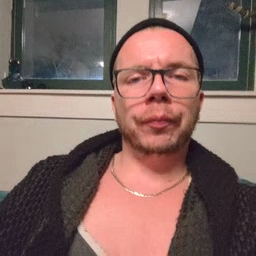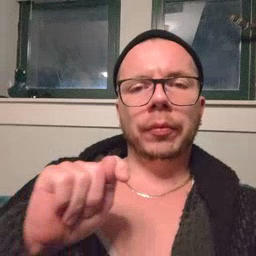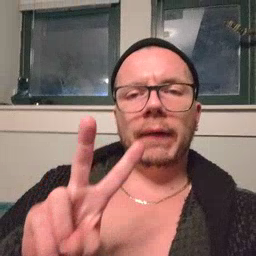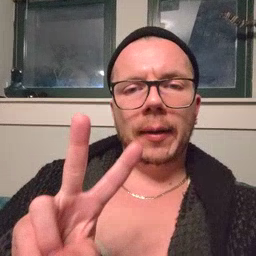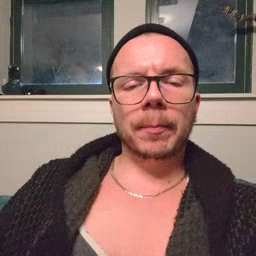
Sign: TV